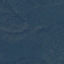
Land use / land cover class: Forest